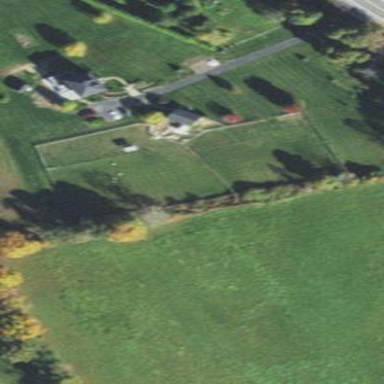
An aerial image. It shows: Wooden fence enclosing meadow.